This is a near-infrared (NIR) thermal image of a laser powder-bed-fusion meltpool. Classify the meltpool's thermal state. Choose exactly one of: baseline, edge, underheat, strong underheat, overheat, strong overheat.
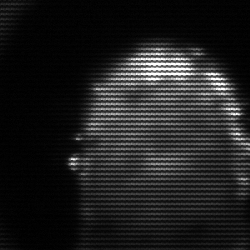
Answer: baseline